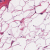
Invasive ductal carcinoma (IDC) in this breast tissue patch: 0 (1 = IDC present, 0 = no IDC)